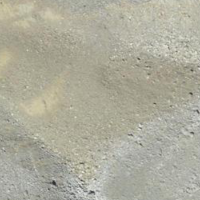
EUNIS habitat code: 48
Species observed at this site:
Ranunculus glacialis